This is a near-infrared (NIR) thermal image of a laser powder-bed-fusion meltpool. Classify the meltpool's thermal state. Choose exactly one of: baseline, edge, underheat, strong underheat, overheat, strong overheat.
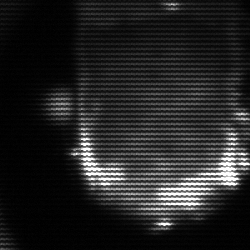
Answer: baseline